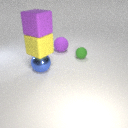
large purple rubber sphere behind small green rubber sphere